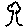
Label: tree